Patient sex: F
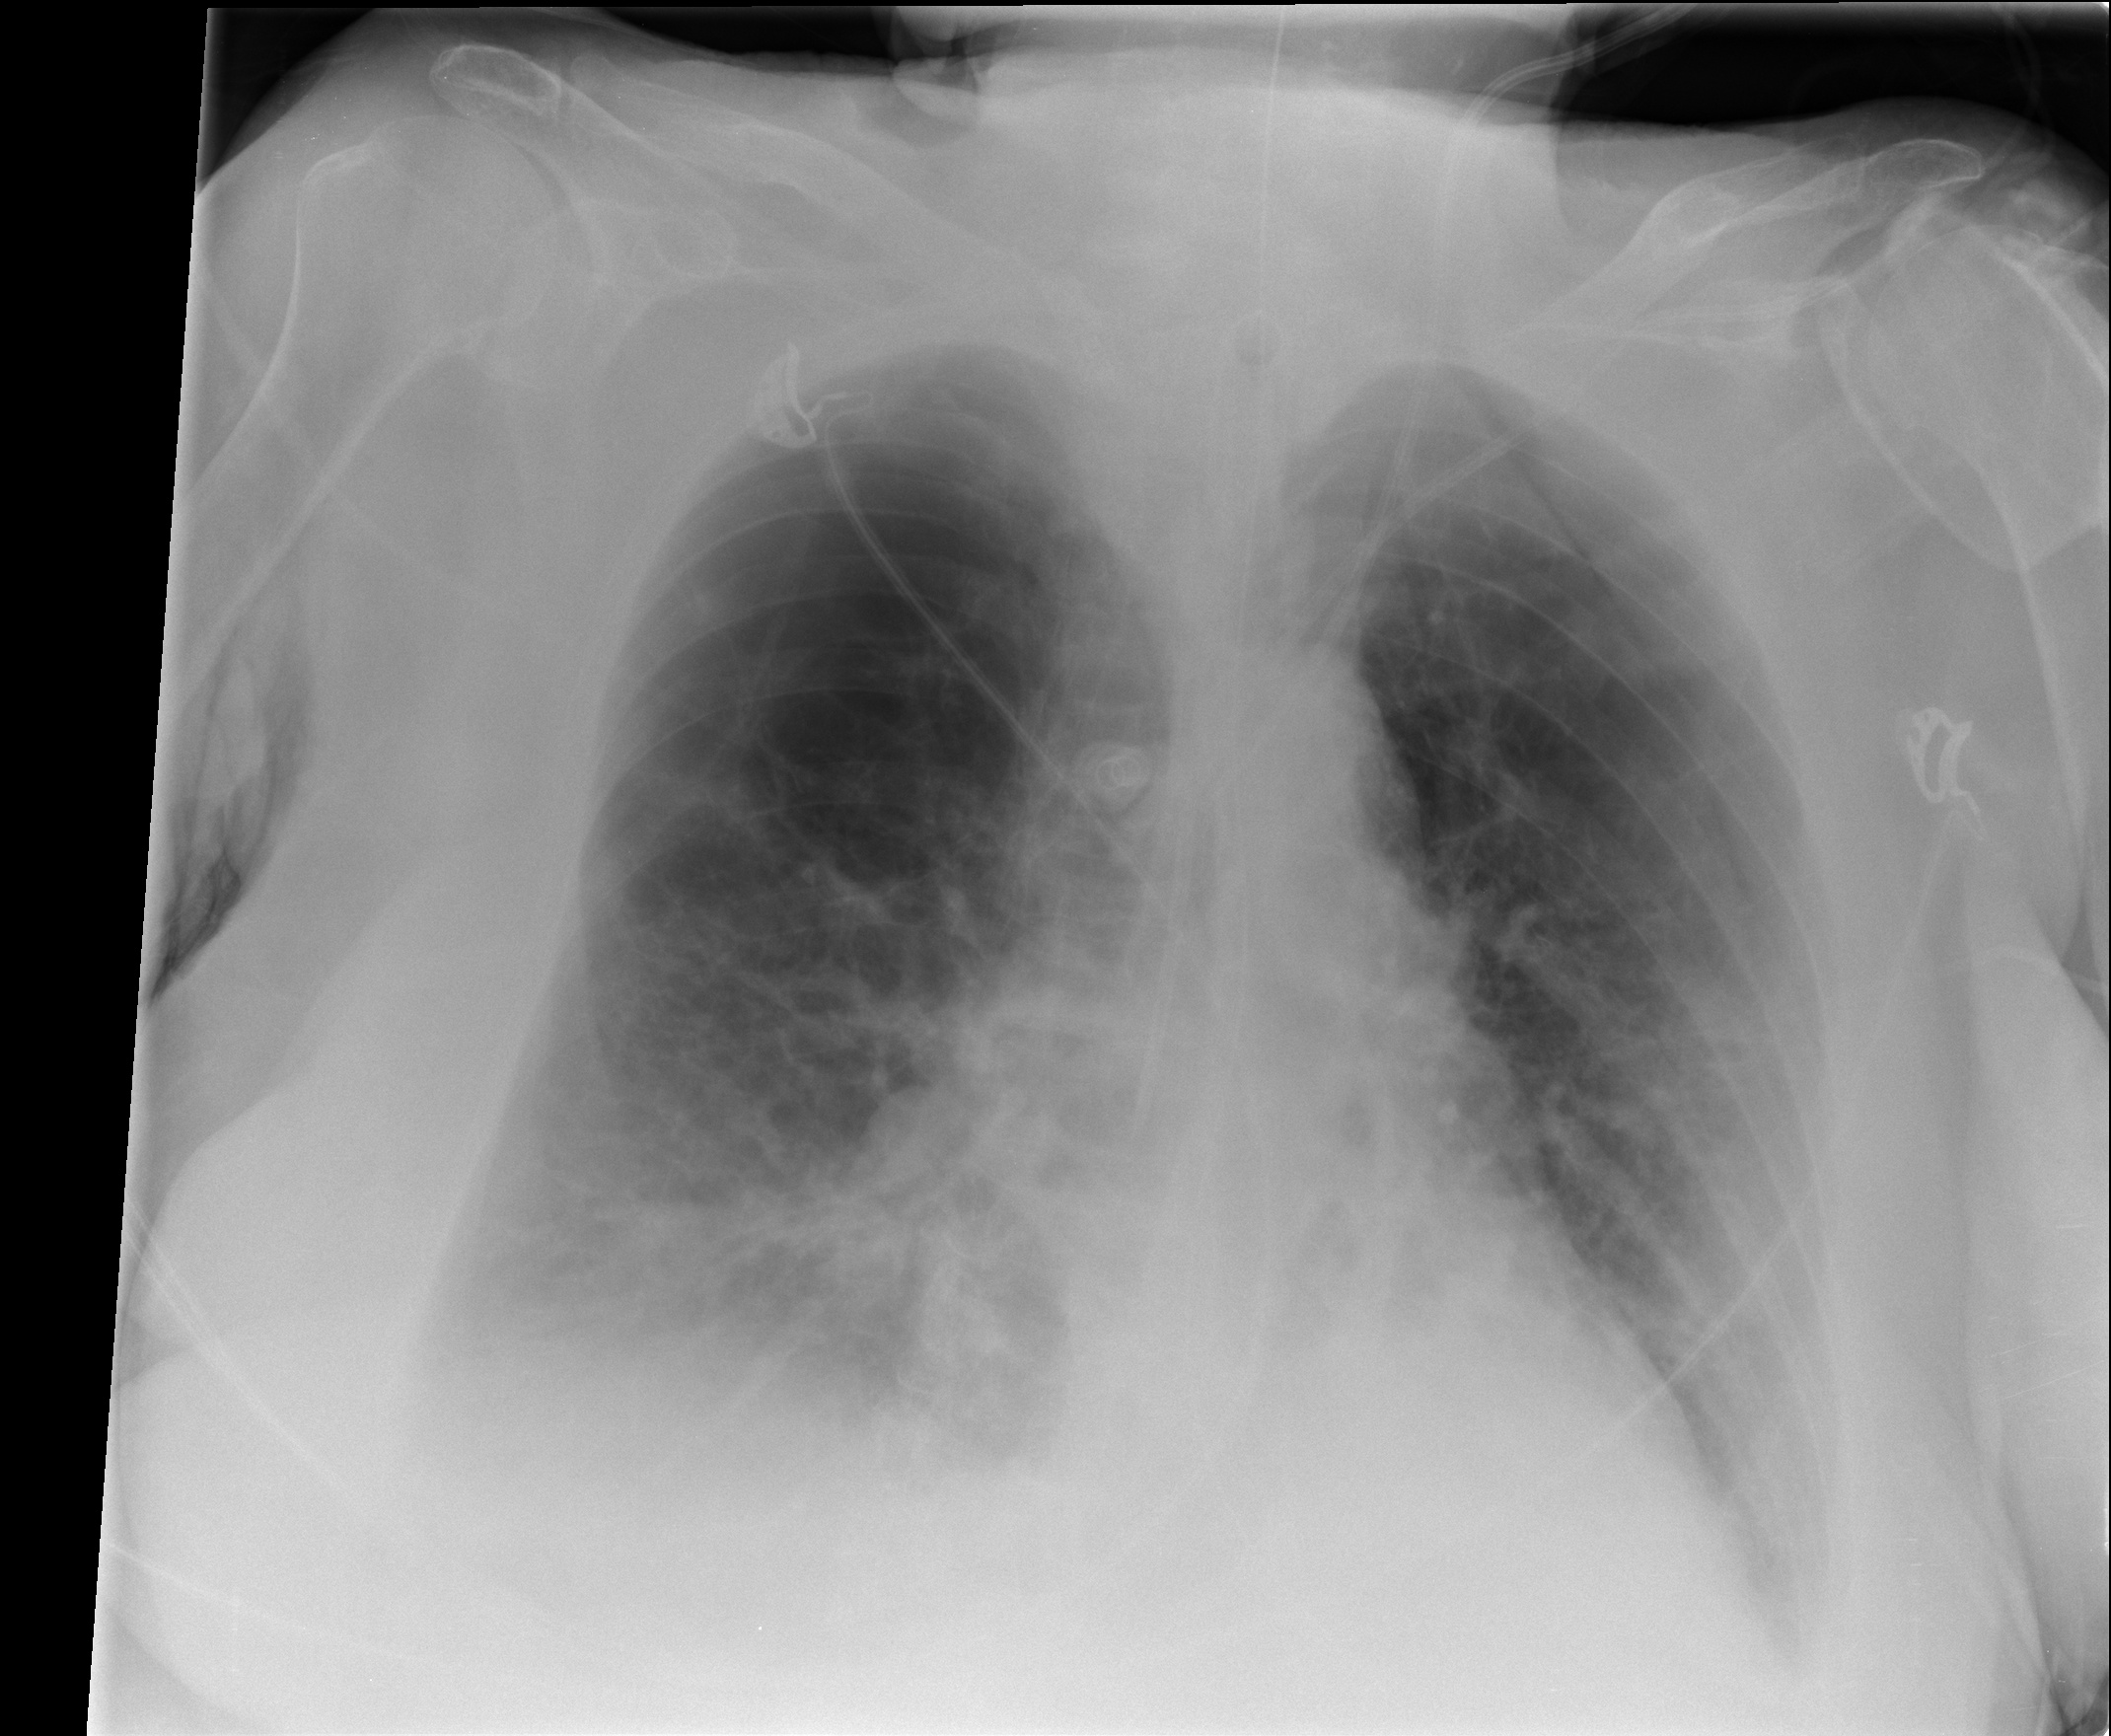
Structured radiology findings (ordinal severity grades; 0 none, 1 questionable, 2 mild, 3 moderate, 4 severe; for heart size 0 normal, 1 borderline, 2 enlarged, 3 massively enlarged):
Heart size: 0
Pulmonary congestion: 2
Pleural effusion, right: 2
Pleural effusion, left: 2
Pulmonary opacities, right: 3
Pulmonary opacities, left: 3
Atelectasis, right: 2
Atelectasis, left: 2